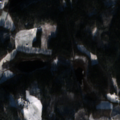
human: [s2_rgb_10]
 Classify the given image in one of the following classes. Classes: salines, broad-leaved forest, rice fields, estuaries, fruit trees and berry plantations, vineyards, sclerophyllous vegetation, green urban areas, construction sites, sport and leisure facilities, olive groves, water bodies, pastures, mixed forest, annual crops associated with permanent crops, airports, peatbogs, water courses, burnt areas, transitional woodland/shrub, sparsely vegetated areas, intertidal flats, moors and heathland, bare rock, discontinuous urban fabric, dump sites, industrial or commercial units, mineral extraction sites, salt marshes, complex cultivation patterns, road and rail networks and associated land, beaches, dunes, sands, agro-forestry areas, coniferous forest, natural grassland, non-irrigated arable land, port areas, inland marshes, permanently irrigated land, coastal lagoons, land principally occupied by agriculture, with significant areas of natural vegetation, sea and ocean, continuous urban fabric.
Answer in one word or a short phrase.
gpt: broad-leaved forest, coniferous forest, mixed forest